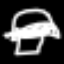
Label: mushroom